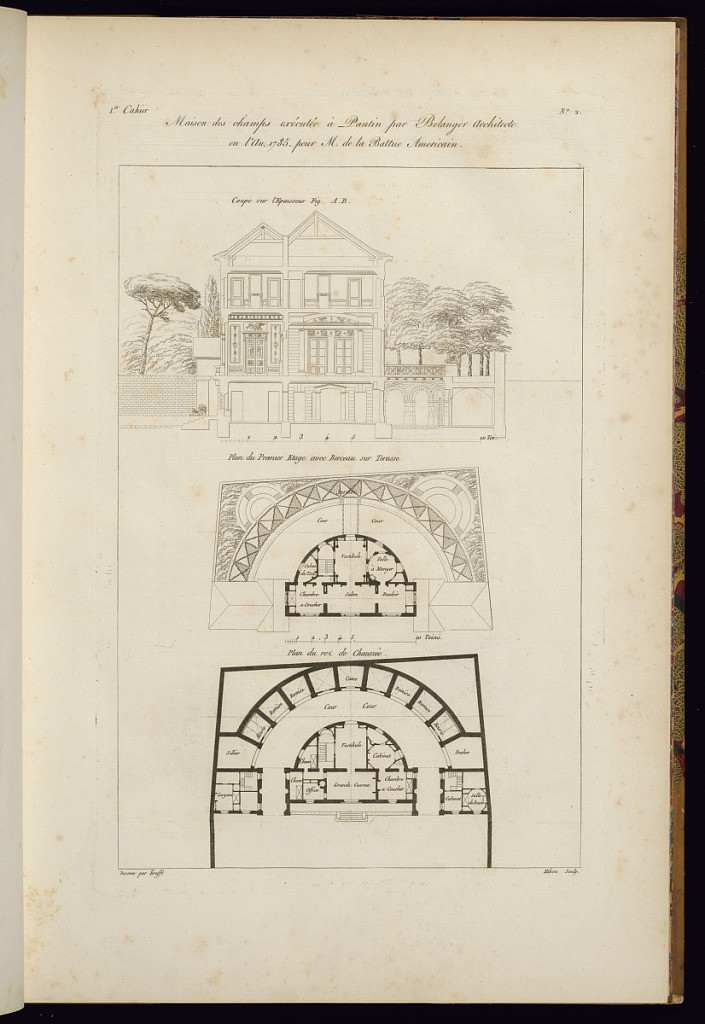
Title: Maison des champs exécutée à Pantin par Belanger Architecte an l’An 1785 pour M. de la Battue Americain
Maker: Jean-Charles Krafft, French, 1764 - 1833
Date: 1812
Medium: Etching and engraving on paper
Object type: Print
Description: An architectural print illustrating a house built in 1785 with a section view of the interior and two floor plans for the first floor and ground floor. The house features neoclassical motifs, columns, friezes, and decorative paneling. The plate is titled, numbered, and signed.